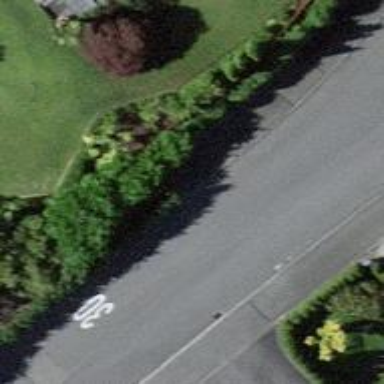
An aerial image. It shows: Kerb barrier.